Question: I need generate matrix in form like this

without using any loops in Matlab. Where N has to be some var. I need some hints or way how to solve this.
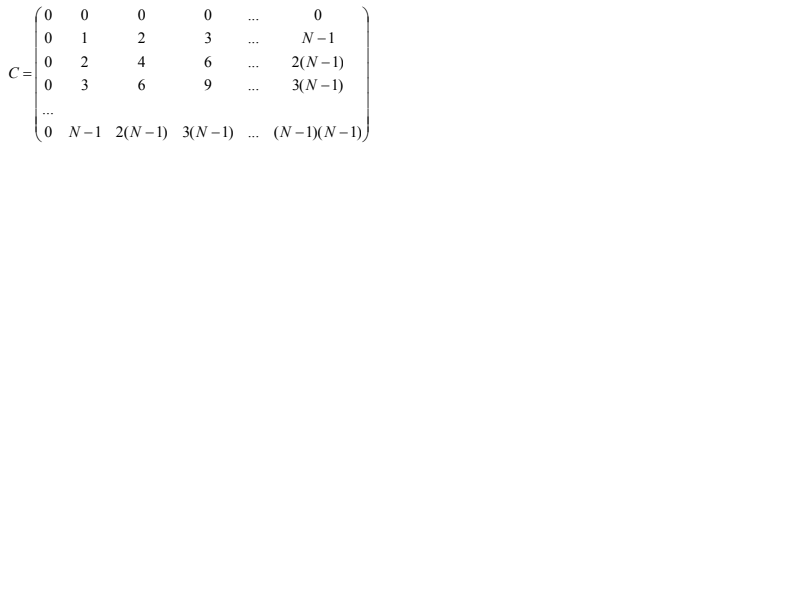
Answer: I see two simple ways to do this. Here are some hints:
1. It can be done using element-wise multiplication of a row and column vector with singleton expansion.
2. Alternatively, it can be done with matrix-multiplication of a column times a row vector (in that order).
I recommend that you read the pages linked above and give it a try yourself. Here are my solutions:
1. Using singleton expansion:
> 'N = 5; C = (0:N-1).*(0:N-1).''
1. Using matrix multiplication:
> 'N = 5; C = (0:N-1).'*(0:N-1)'